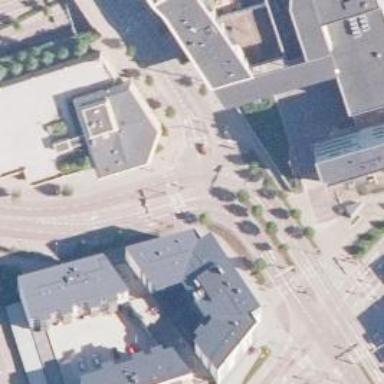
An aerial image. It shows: Crossing on asphalt cycleway.